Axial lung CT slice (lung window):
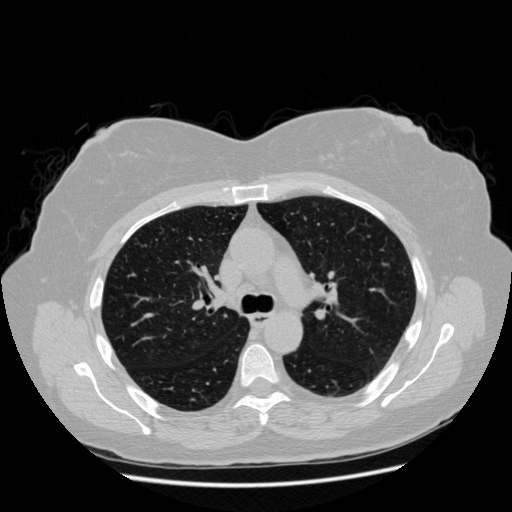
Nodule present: no